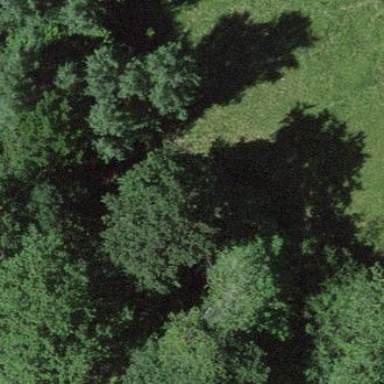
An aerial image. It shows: Forest area.